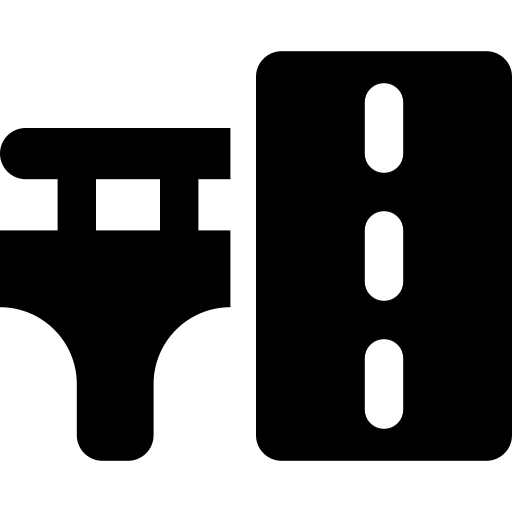
Tags: icon, FontAwesome, fa-icon, solid, road, bridge